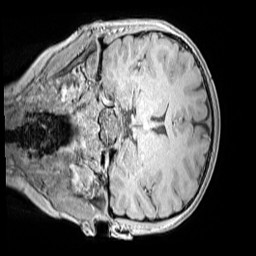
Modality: MP2RAGE
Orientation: coronal
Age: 11
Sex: female
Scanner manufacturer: siemens
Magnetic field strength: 3 T
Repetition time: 4 s
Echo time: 0.00299 s